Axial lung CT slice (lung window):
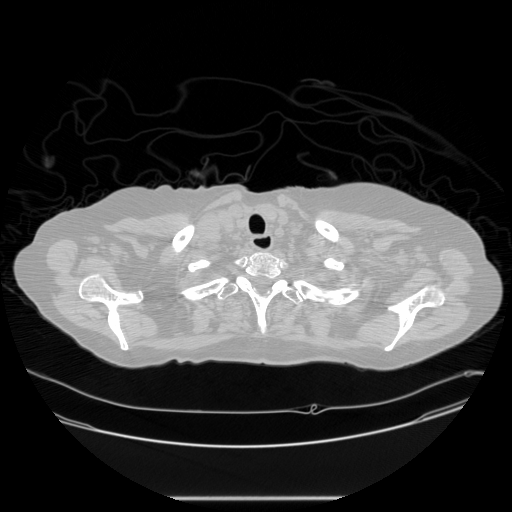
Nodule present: no